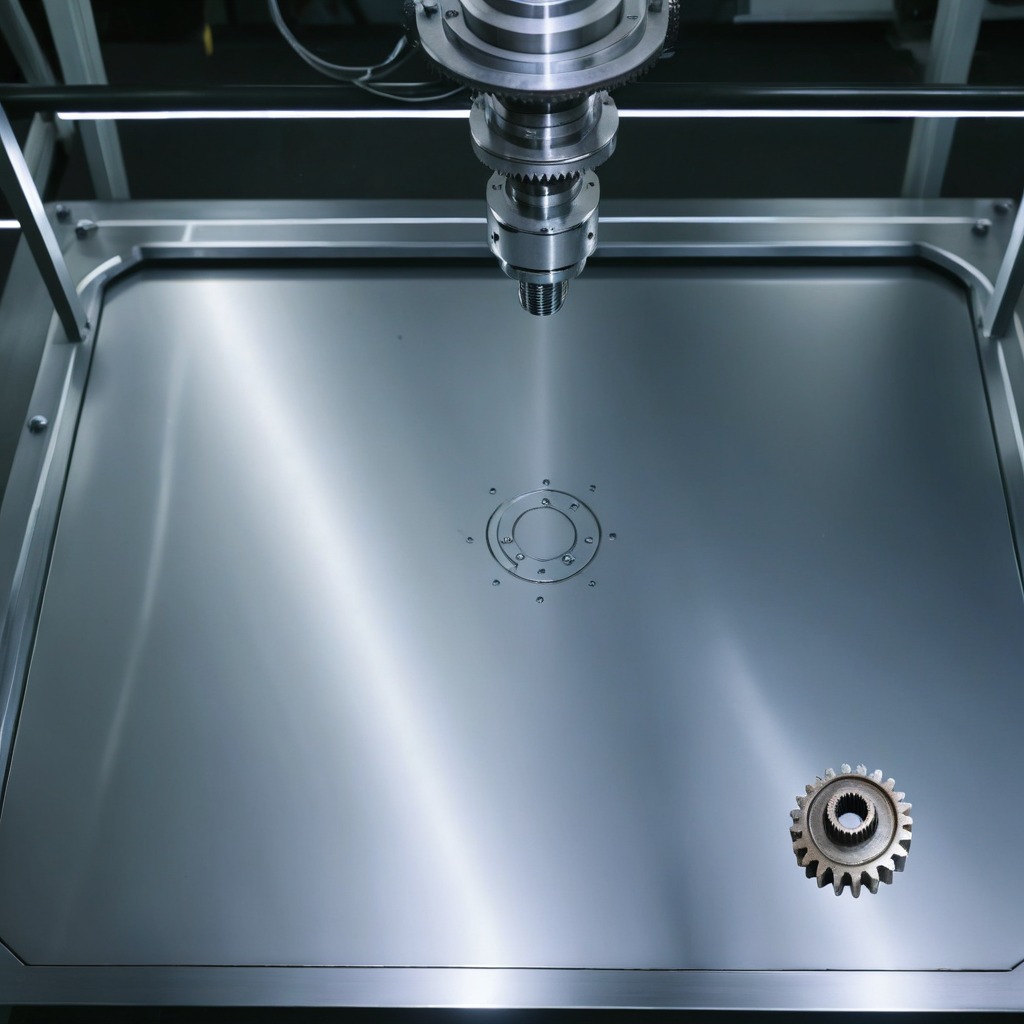
A steel gear with teeth is lying on the metal table.